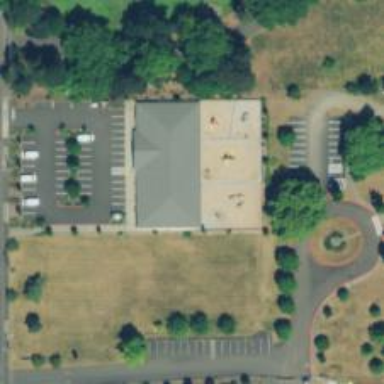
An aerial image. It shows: Kindergarten.